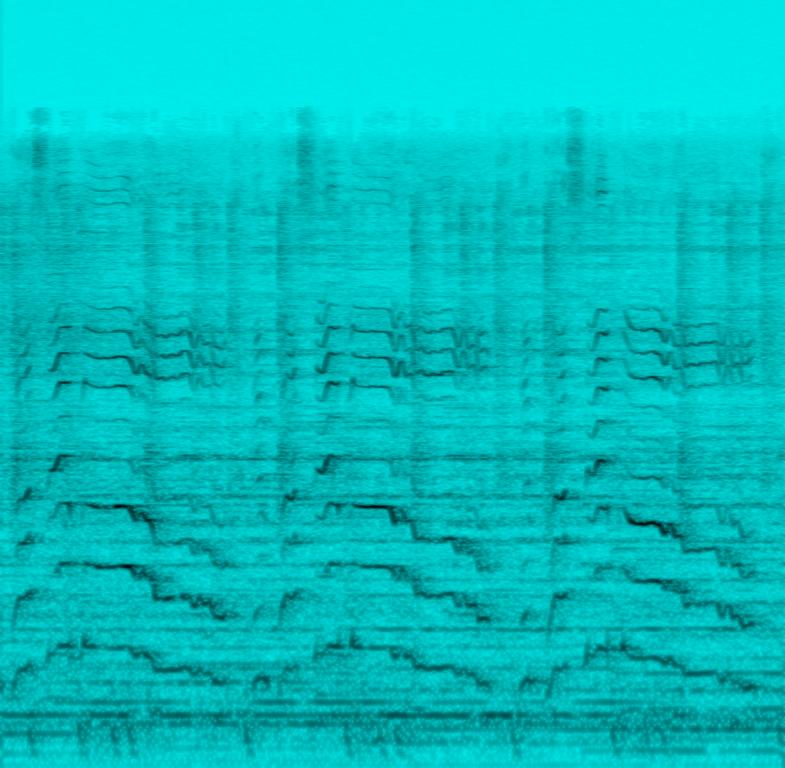
The low quality recording features a cover of a pop song. It is sung by passionate female vocalists over pop instrumental playing in the background. It is noisy and it sounds roomy as it is probably recorded with a phone or a camera microphone, but it is also emotional, passionate and addictive.